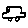
Label: car